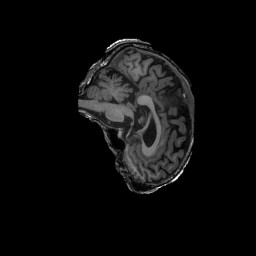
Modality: T1w
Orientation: sagittal
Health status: ill
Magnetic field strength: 3 T